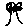
Label: tree